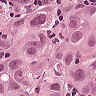
Metastatic tissue present: yes